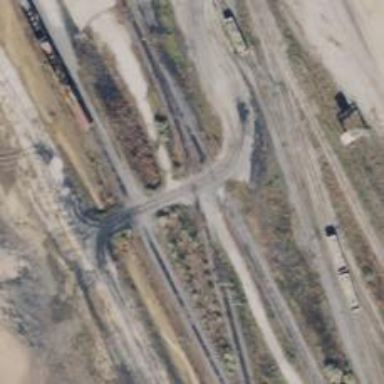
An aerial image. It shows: Rail spur service.